九年级 · 组合几何学
如图, $\triangle A B C$ 中, $A B=A C, D$ 为 $B C$ 中点, 在 $B A$ 的延长线上取一点 $E$, 使得 $E D=E C, E D$ 与 $A C$ 交于点 $F$, 则 $\frac{A F}{C F}$ 的值为 $(\quad)$

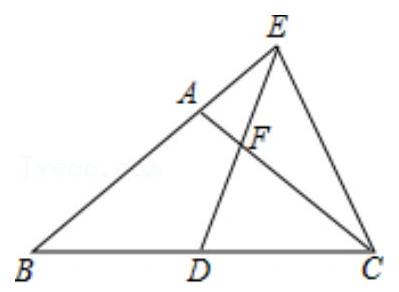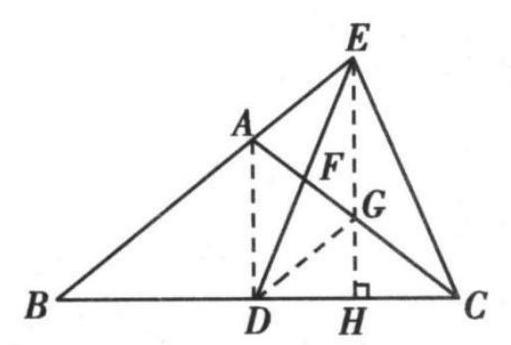
A. $\frac{1}{2}$
B. $\frac{1}{3}$
C. $\frac{2}{5}$
D. $\frac{2}{3}$

答案: B
解析: 【分析】

连接 $A D$, 过点 $E$ 作 $E H \perp B C$, 交 $A C$ 于点 $G$, 再连接 $D G$, 易证 $A D / / E H$, 由 $H$ 为 $C D$ 的中点可证 $G$ 为 $A C$ 的中点, 从而可证四边形 $A D G E$ 是平行四边形, 问题得以解决.

本题考查了平行线分线段成比例定理, 三角形中位线定理, 平行四边形的判定与性质, 等腰三角形的性质, 由已知的等腰三角形作出辅助线 $A D, E H$, 继而证明 $G$ 为 $A C$ 的中点是解决本题的关键.

【解答】

解: 如图, 连接 $A D$, 过点 $E$ 作 $E H \perp B C$ 于点 $H$, 交 $A C$ 于点 $G$, 连接 $G D$.

$\because E D=E C, E H \perp D C$,

$\therefore D H=H C=\frac{1}{2} D C$,

$\because$ 点 $D$ 为 $B C$ 的中点,

$\therefore B D=2 D H$,

$\because A B=A C$, 点 $D$ 为 $B C$ 的中点,

$\therefore A D \perp B C$,

$\therefore A D / / E H$,

$\therefore \frac{A E}{A B}=\frac{D H}{B D}=\frac{1}{2}, \frac{G C}{A G}=\frac{C H}{D H}=1$, 即点 $G$ 为 $A C$ 的中点,

$\therefore D G$ 是 $\triangle A B C$ 的中位线,

$\therefore D G=\frac{1}{2} A B, D G / / A B$, 即 $D G / / A E, D G=A E$ ，

$\therefore$ 四边形 $A D G E$ 是平行四边形,

$\therefore A F=F G$,

$\therefore \frac{A F}{C F}=\frac{1}{3}$.